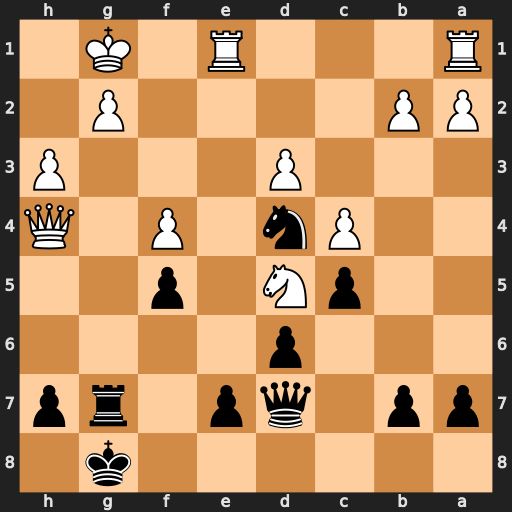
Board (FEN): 6k1/pp1qp1rp/3p4/2pN1p2/2Pn1P1Q/3P3P/PP4P1/R3R1K1
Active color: b
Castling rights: -
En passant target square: -
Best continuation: Nf3+ Kf2 Nxh4